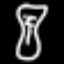
Label: hourglass